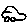
Label: car